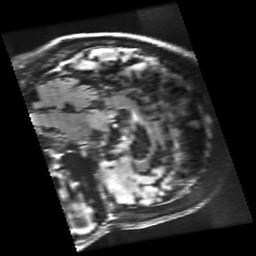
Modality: FLAIR
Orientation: sagittal
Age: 71
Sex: female
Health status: healthy
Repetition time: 12 s
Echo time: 0.09782 s